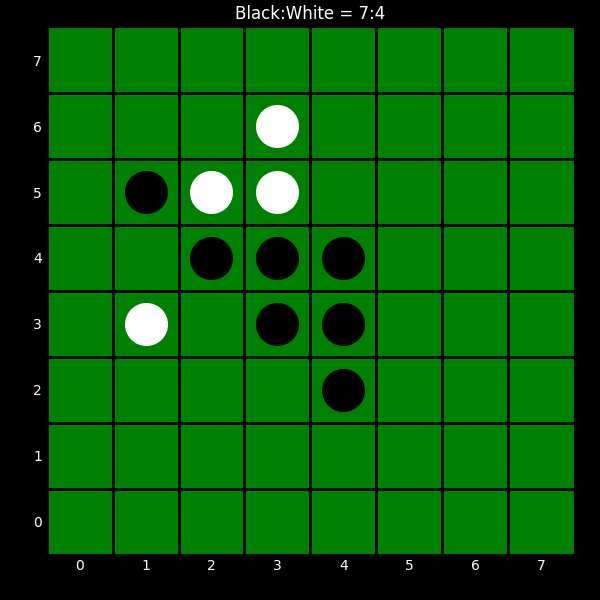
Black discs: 7
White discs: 4